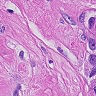
Metastatic tissue present: yes